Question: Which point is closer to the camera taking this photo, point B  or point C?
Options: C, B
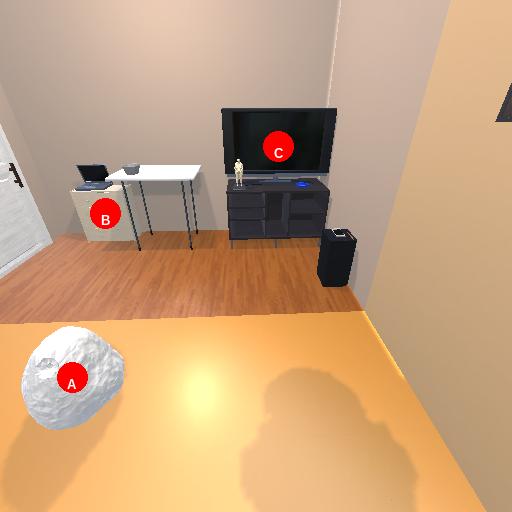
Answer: C